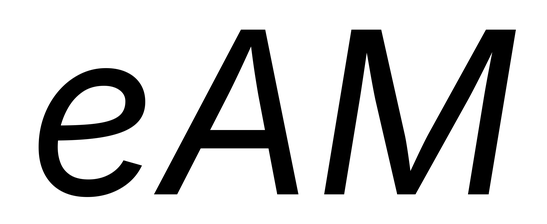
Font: Inter-Italic_Italic